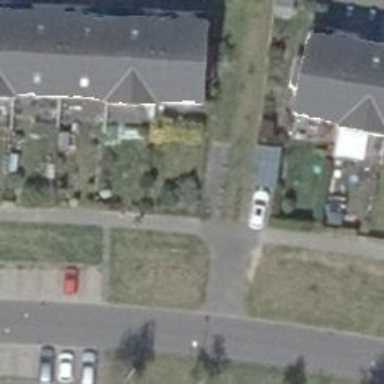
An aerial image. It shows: Sidewalk.